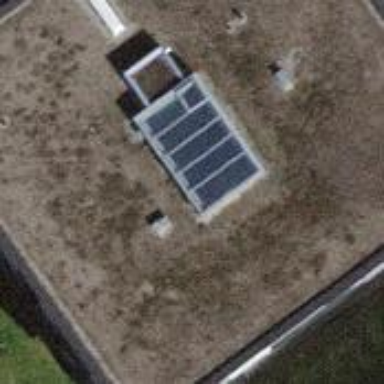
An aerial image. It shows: Solar power generator with photovoltaic panels.